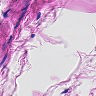
Metastatic tissue present: no